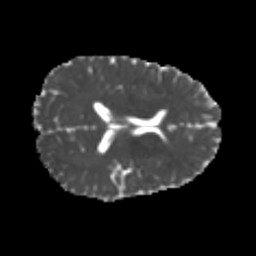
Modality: MD
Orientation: axial
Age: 20
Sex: male
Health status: healthy
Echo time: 0.074 s